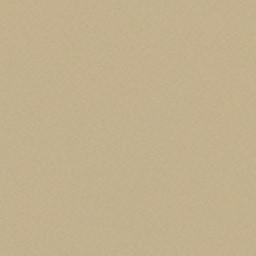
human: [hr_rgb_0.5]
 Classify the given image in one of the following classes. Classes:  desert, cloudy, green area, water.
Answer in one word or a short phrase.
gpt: desert